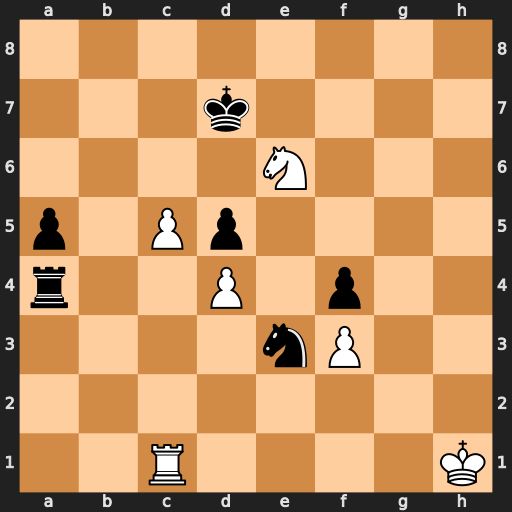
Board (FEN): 8/3k4/4N3/p1Pp4/r2P1p2/4nP2/8/2R4K
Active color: w
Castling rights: -
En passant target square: -
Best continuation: c6+ Kxe6 c7 Rc4 Rxc4 Nxc4 c8=Q+